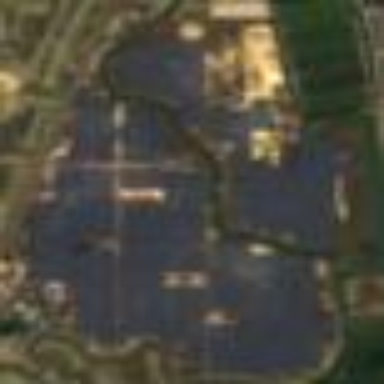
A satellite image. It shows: Solar power plant utilizing photovoltaic technology.